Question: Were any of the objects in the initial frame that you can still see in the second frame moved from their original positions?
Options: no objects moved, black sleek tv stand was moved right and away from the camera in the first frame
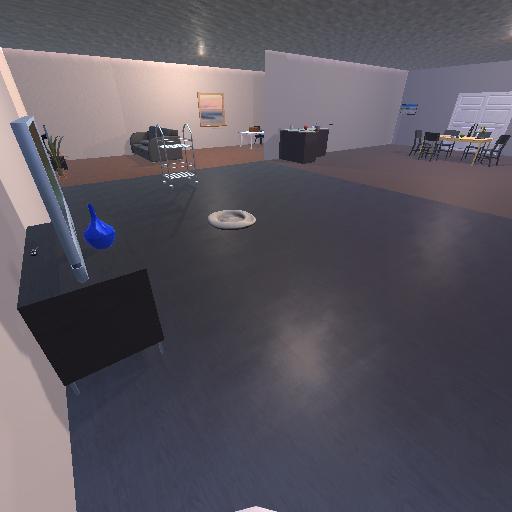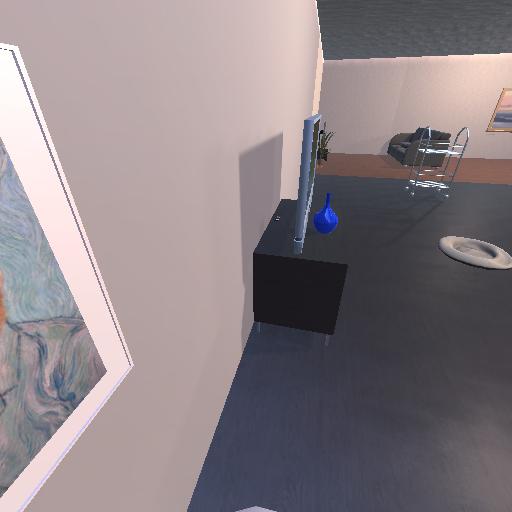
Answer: no objects moved